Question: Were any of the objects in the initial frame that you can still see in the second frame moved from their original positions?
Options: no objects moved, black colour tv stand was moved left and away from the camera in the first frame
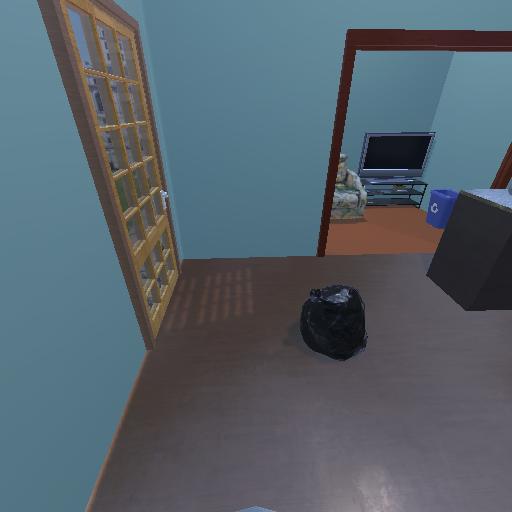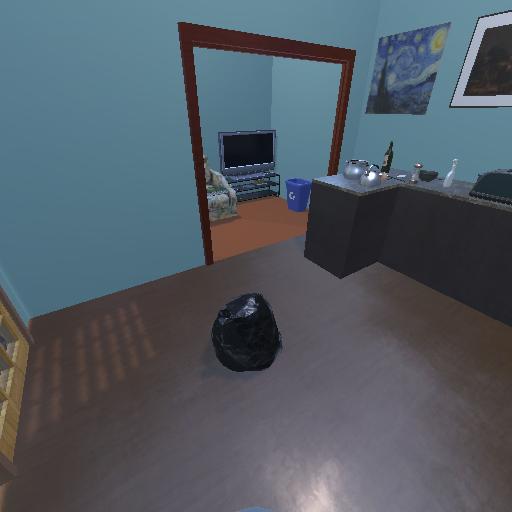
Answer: no objects moved